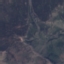
Land use / land cover: HerbaceousVegetation